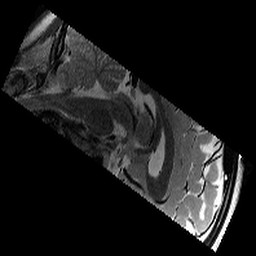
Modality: T2w
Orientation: sagittal
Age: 12
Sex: male
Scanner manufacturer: siemens
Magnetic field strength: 3 T
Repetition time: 9.23 s
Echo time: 0.067 s